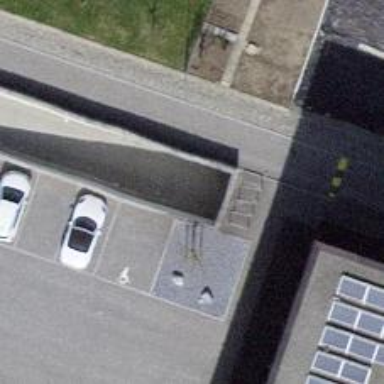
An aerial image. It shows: Parking entrance.